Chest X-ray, AP view. Patient: 54 years old, sex F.
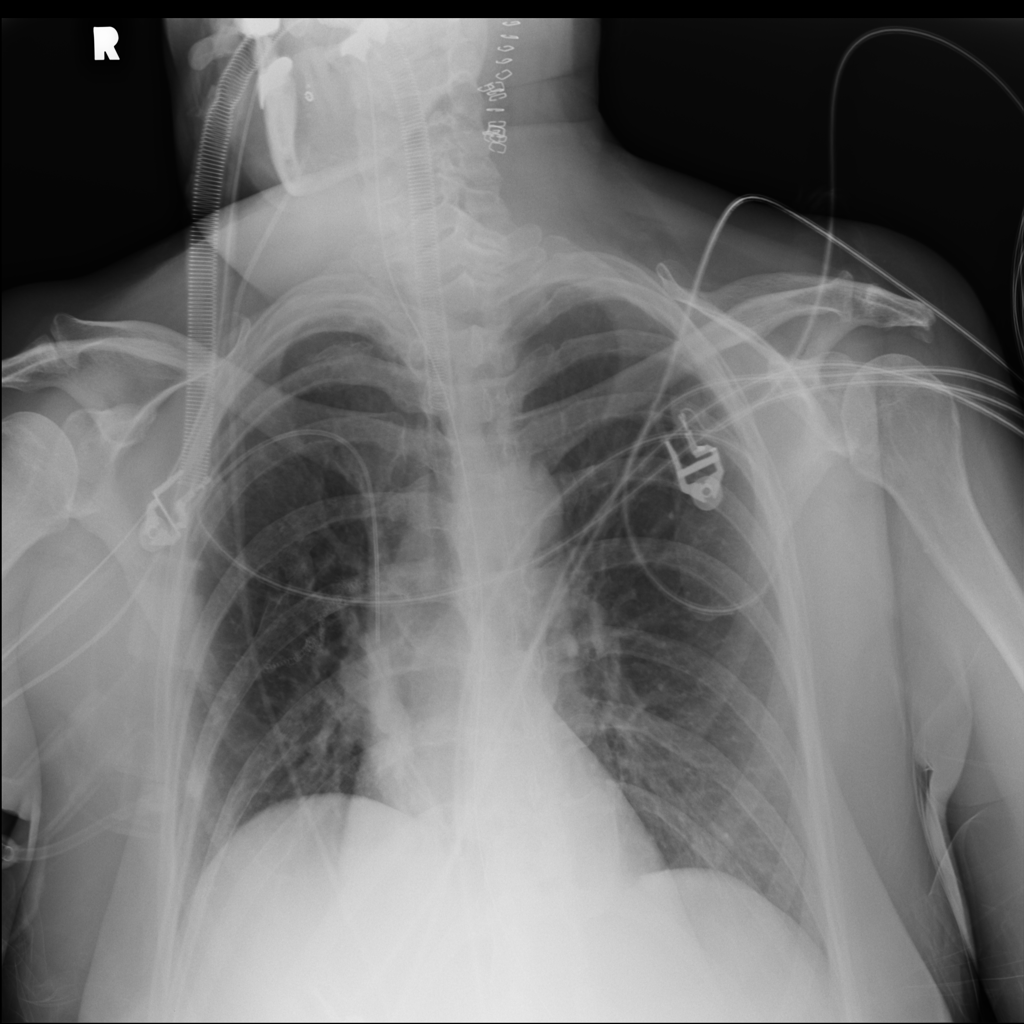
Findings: No Finding